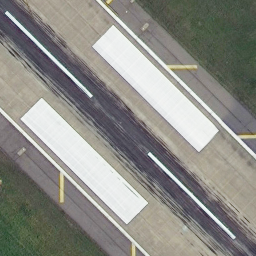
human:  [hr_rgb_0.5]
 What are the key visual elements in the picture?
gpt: runway